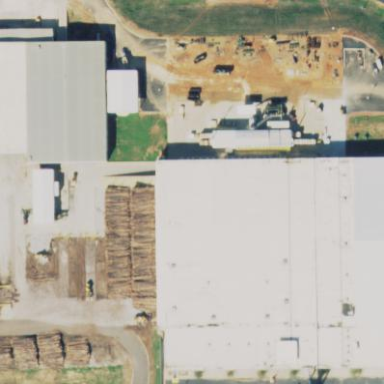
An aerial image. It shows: Sawmill in industrial setting.